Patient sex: M
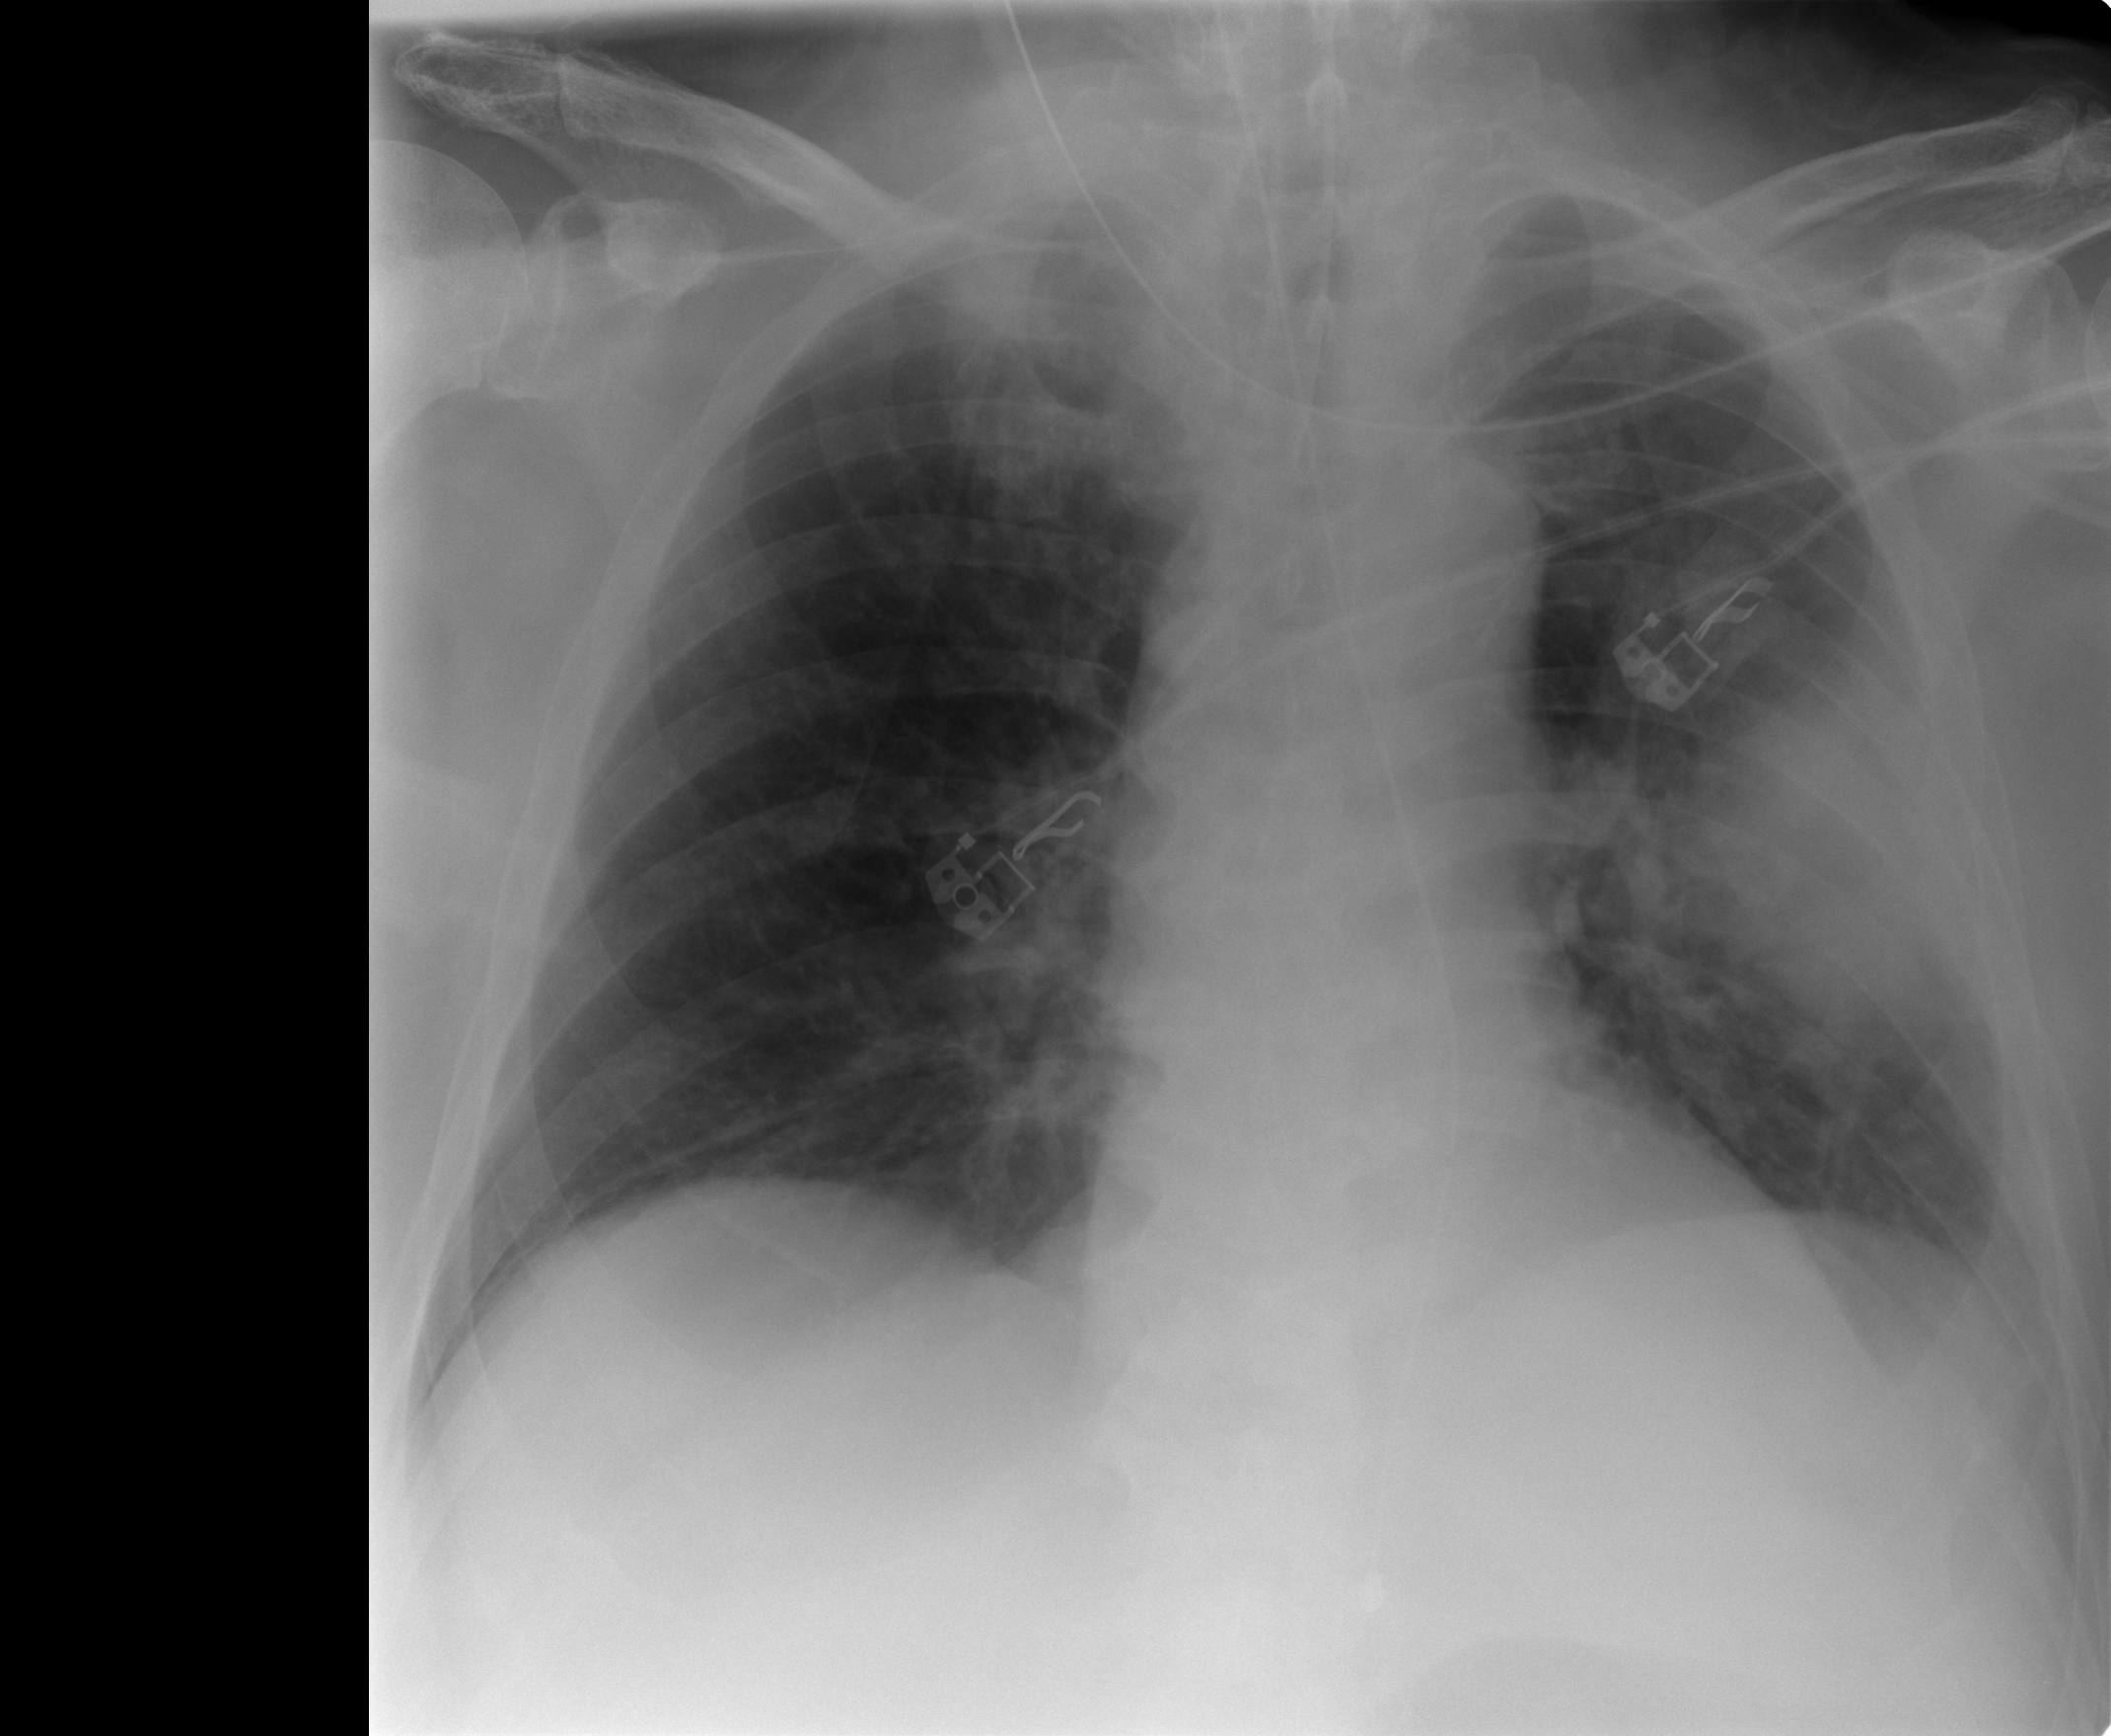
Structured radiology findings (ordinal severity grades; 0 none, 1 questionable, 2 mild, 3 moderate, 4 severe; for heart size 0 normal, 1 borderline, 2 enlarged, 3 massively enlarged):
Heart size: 0
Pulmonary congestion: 0
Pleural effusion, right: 0
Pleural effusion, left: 2
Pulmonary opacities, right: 0
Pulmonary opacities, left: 2
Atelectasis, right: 0
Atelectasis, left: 2